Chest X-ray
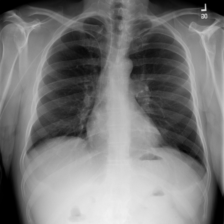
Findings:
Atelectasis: negative
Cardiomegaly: negative
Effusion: negative
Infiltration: negative
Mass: negative
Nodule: negative
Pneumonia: negative
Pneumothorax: negative
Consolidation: negative
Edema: negative
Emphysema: negative
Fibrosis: negative
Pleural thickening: negative
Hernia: negative